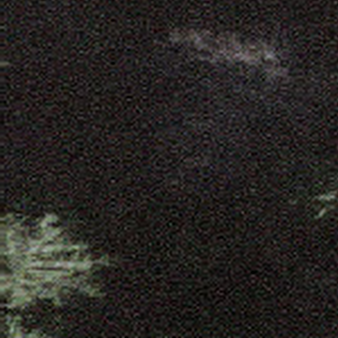
Label: other